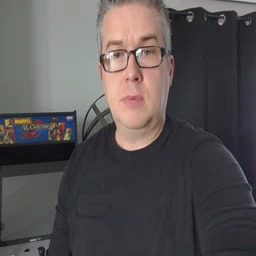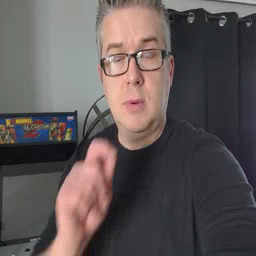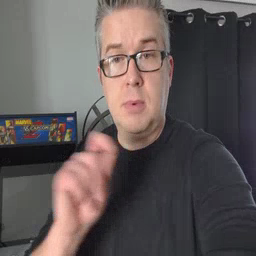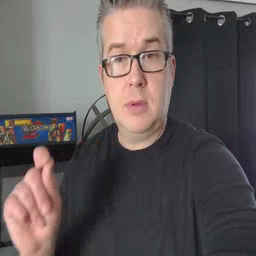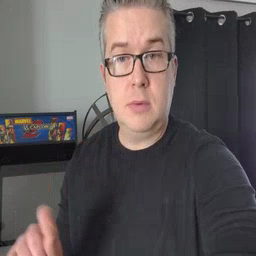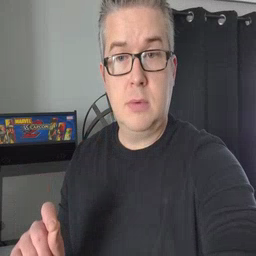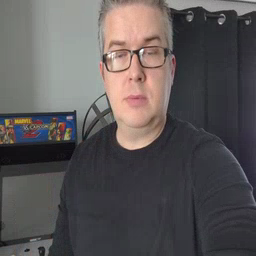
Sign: pen